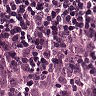
Metastatic tissue present: yes